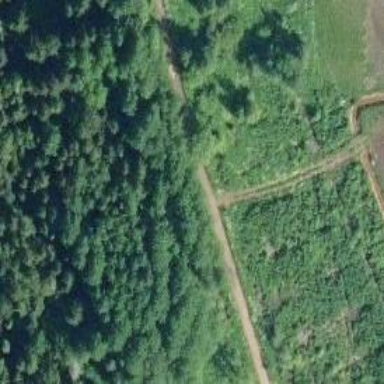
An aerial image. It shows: Unclassified road running parallel to abandoned railway.